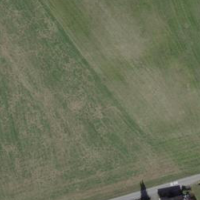
EUNIS habitat code: 25
Species observed at this site:
Filipendula ulmaria